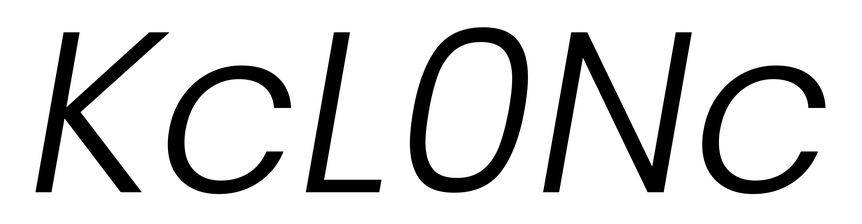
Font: Poppins-LightItalic